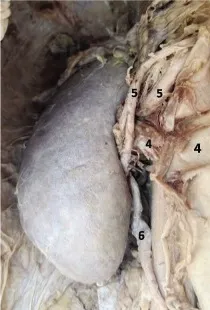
(A-C). Dissected kidneys and related retroperitoneal structures on the posterior abdominal wall showing the bilateral RHNP; 1 - inferior vena cava, 2 - abdominal aorta, 3 - inferior mesenteric artery, 4 - right renal vein, 5 - right renal artery branch, 6 - pelvis of right kidney, 7 - left renal vein, 8 - left renal artery branch, 9 - pelvis of left kidney, 10 - left gonadal vein draining into left renal vein.
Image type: medical_photograph (other_medical_photograph)